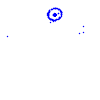
Particle: kaon